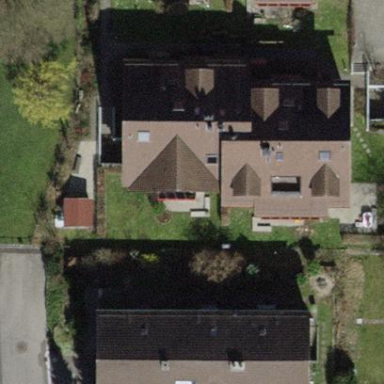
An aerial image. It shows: Building with tile roof.